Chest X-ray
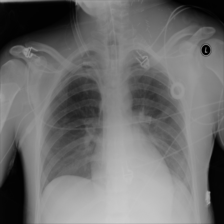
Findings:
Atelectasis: positive
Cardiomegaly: negative
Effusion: negative
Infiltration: positive
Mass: negative
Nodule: negative
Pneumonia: negative
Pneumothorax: negative
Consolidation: negative
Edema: negative
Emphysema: negative
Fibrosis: negative
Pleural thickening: negative
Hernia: negative